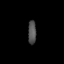
Tissue: prostate
Cell type: T cells
Senescence score: 0.7797
Nuclear area (px): 190
Mean DAPI intensity: 79.974